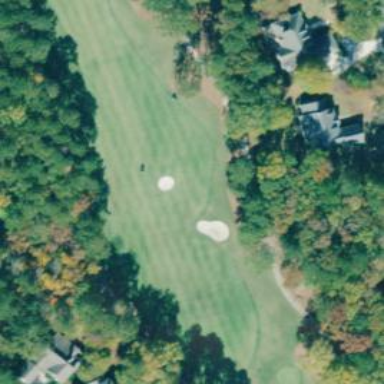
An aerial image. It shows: Golf hole.